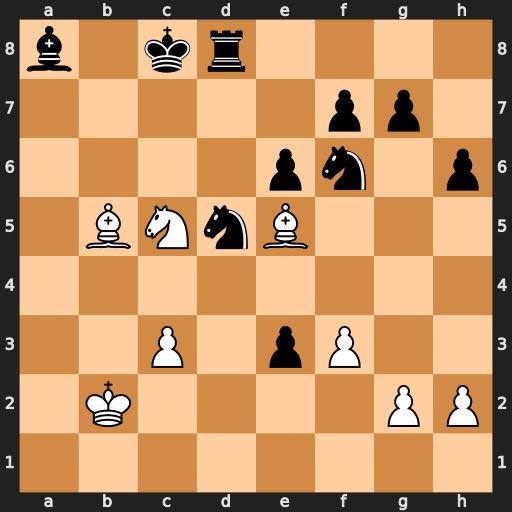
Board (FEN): b1kr4/5pp1/4pn1p/1BNnB3/8/2P1pP2/1K4PP/8
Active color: w
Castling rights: -
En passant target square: -
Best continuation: Ba6+ Bb7 Bxb7#